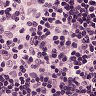
Metastatic tissue present: no